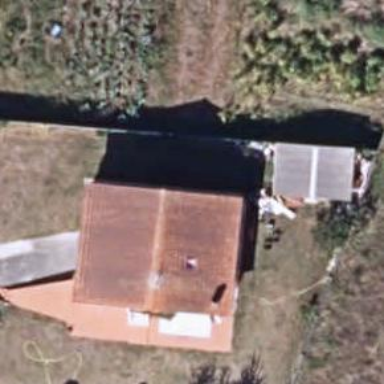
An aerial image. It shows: Simple house.